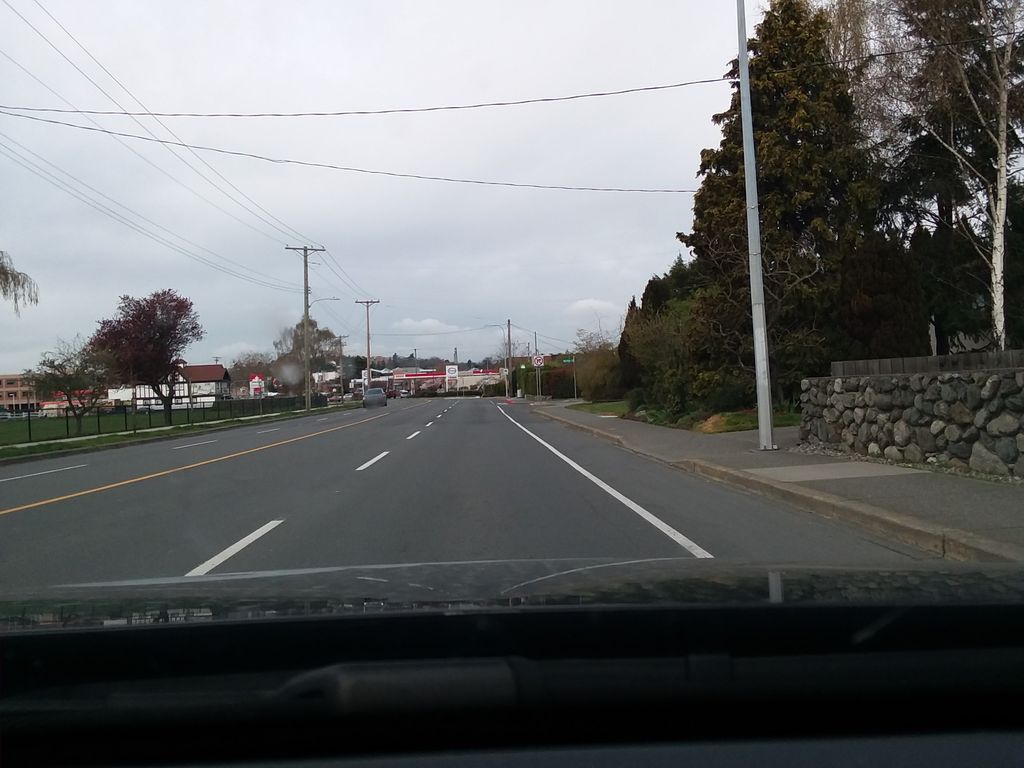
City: victoria